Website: lowes
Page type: billing-address
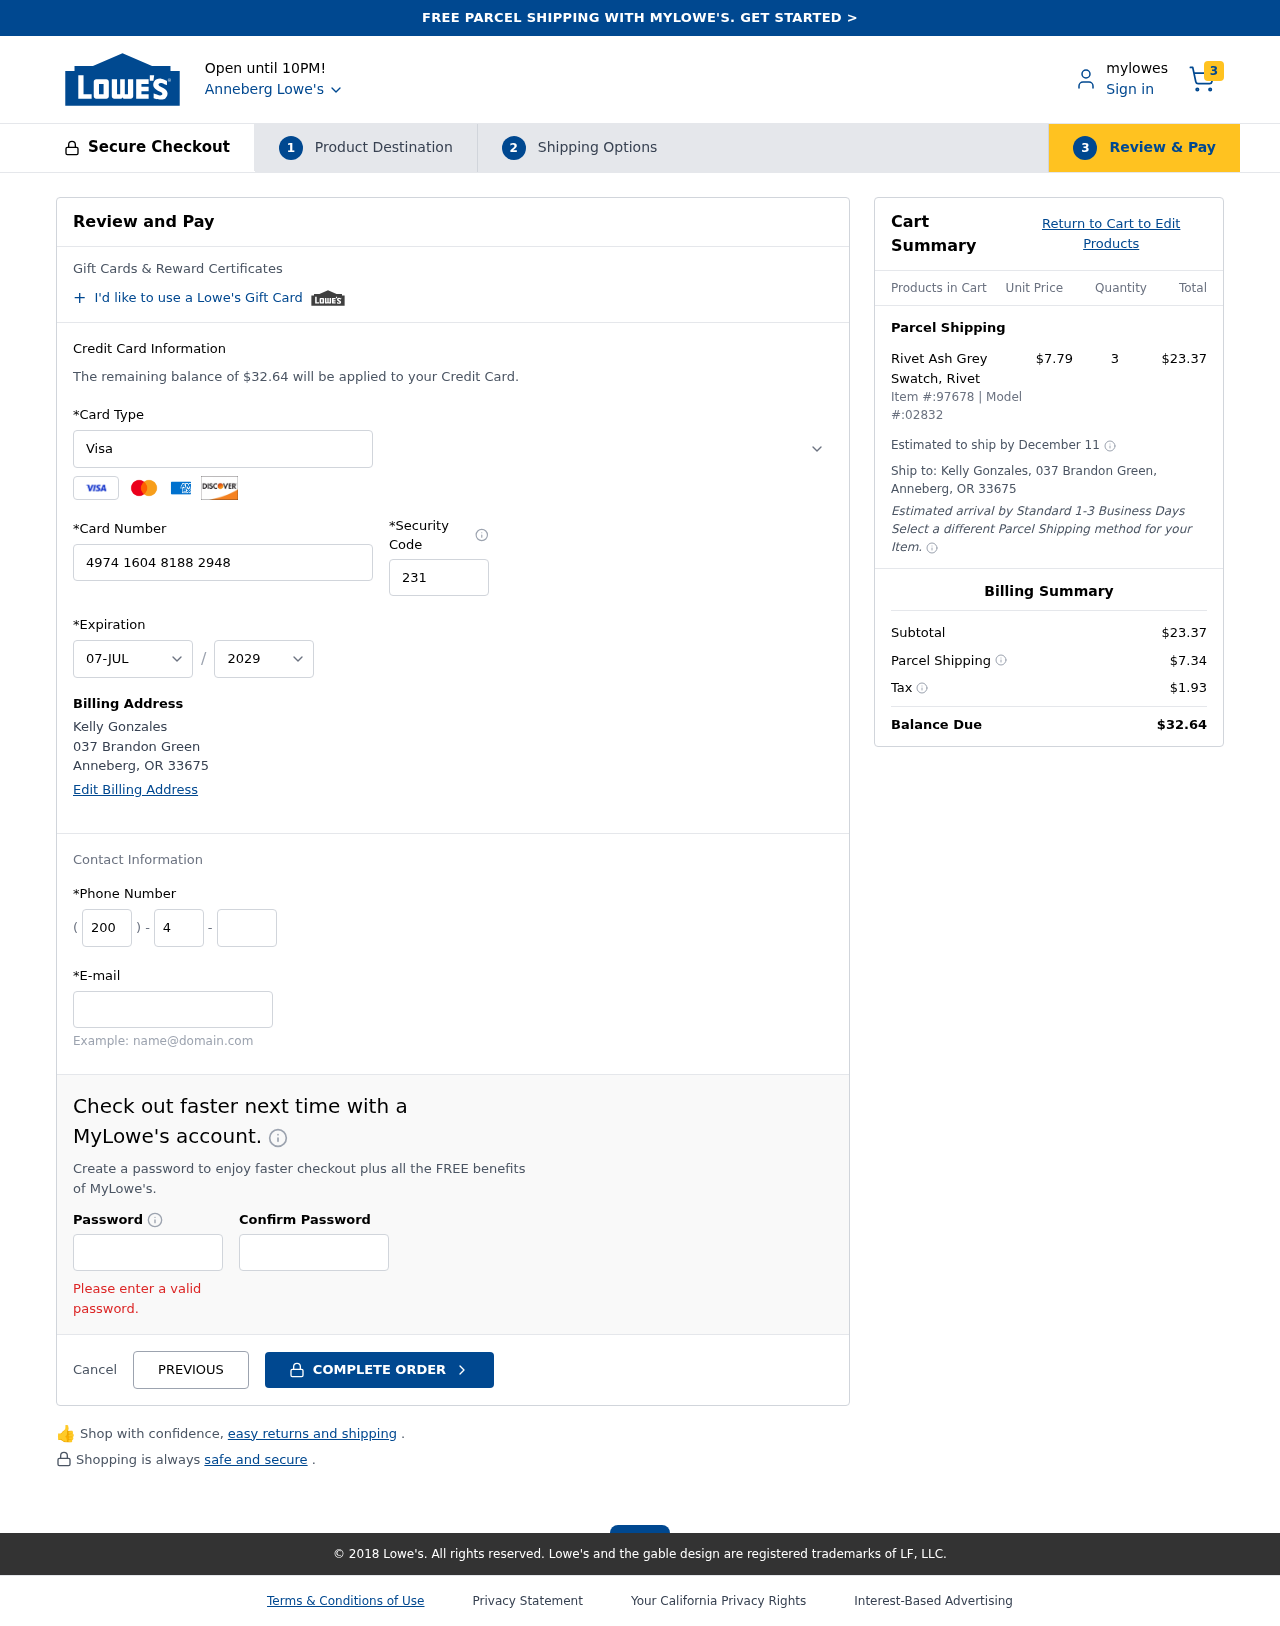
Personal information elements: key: PII_CARD_CVV
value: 231
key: PII_CARD_EXPIRY_MONTH
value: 07
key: PII_CARD_EXPIRY_YEAR
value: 29
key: PII_CARD_NUMBER
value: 4974 1604 8188 2948
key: PII_CARD_TYPE
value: Visa
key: PII_CITY
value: Anneberg
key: PII_CITY_STATE_ZIP
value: Anneberg, OR 33675
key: PII_EMAIL
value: kelly.gonzales@yahoo.com
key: PII_FULLNAME
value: Kelly Gonzales
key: PII_PHONE_AREA
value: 200
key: PII_PHONE_PREFIX
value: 451
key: PII_PHONE_SUFFIX
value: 3125
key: PII_STREET
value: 037 Brandon Green
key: PII_FULLNAME2
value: Kelly Gonzales
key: PII_STATE_ABBR
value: OR
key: PII_POSTCODE
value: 33675
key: PII_POSTCODE_FULL
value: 33675
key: PII_CITY_STATE
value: Anneberg, OR
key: PII_STATE_ABBR2
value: OR
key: PII_POSTCODE_NUMERIC
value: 33675
Product elements: key: PRODUCT1_NAME
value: Rivet Ash Grey Swatch, Rivet
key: PRODUCT1_PRICE
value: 7.79
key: PRODUCT1_QUANTITY
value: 3
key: PRODUCT_ITEM_NUMBER
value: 97678
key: PRODUCT_MODEL_NUMBER
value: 02832
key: PRODUCT1_LINE_TOTAL
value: $23.37
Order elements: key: ORDER_NUM_ITEMS
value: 3
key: ORDER_TOTAL
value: $32.64
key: ORDER_SHIPPING_DATE
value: December 11
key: ORDER_SUBTOTAL
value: $23.37
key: ORDER_SHIPPING_COST
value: $7.34
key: ORDER_TAX
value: $1.93